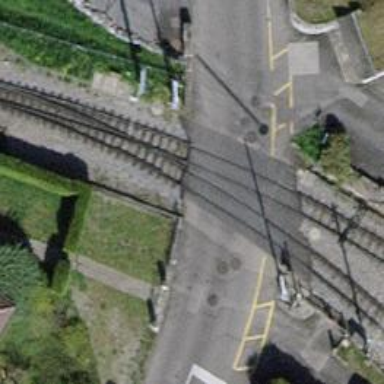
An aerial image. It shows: Railway level crossing.